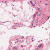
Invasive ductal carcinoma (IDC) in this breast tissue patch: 0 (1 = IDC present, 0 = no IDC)